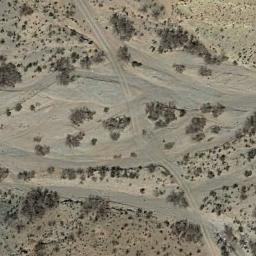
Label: chaparral